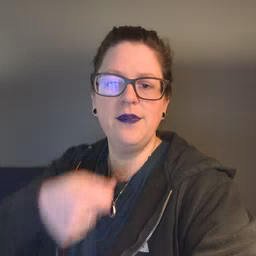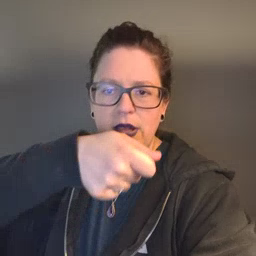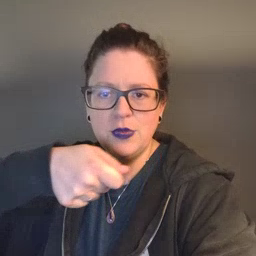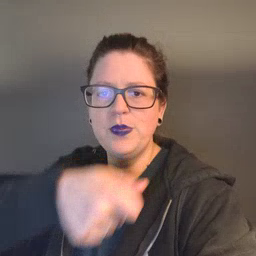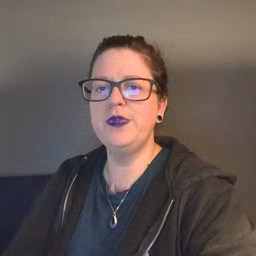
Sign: vacuum